Interaction volume radius: 10 \u00c5
Interaction volume height: 20 \u00c5
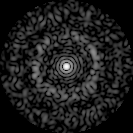
Disorder parameter: 0.8239